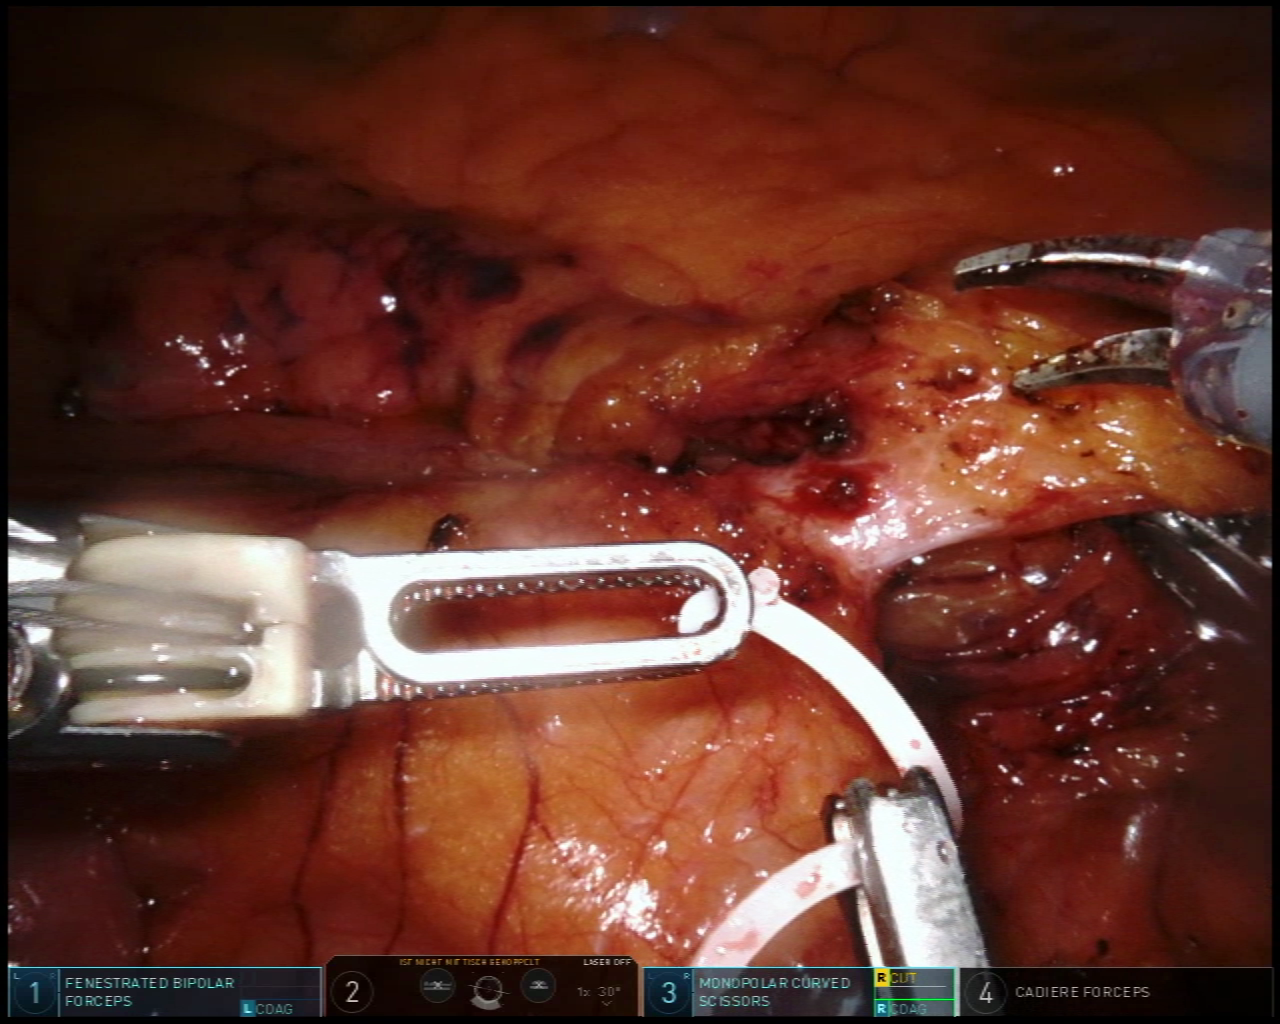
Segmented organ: inferior_mesenteric_artery
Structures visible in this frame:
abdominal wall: no
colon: no
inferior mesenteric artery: yes
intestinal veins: no
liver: no
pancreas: no
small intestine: no
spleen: no
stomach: no
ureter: no
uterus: no
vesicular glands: no